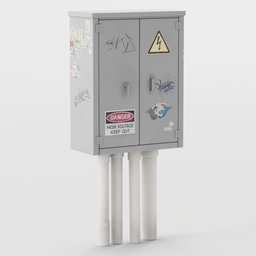
Label: electronics